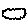
Label: cloud